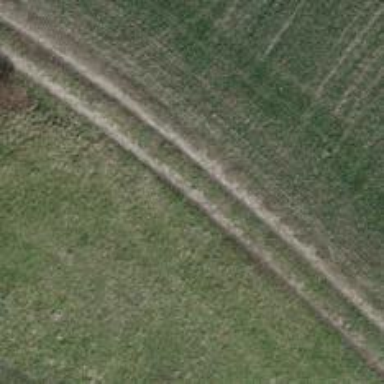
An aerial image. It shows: Track with grade3 tracktype.